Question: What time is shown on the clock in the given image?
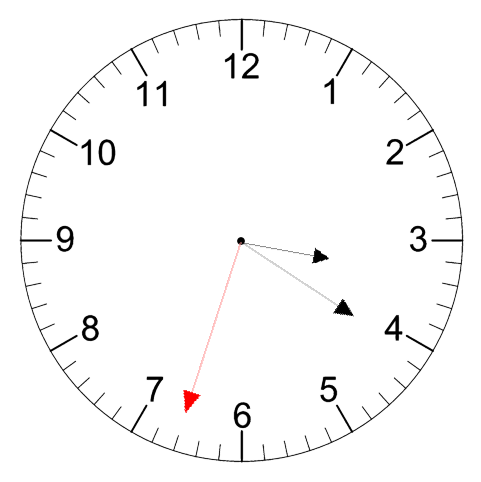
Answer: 03:20:33